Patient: sex F, age 39
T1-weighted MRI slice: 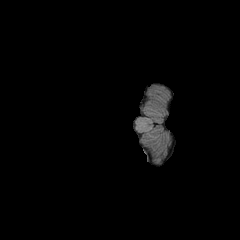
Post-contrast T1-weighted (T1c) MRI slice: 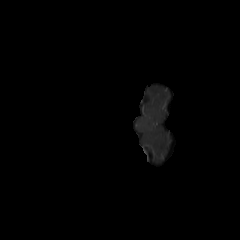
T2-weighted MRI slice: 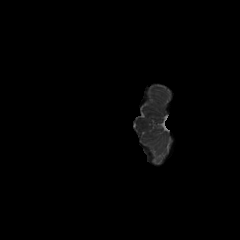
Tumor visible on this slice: no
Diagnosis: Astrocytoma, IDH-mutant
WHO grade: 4